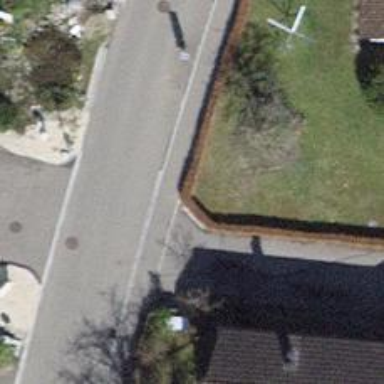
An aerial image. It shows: Hedge barrier.